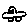
Label: car